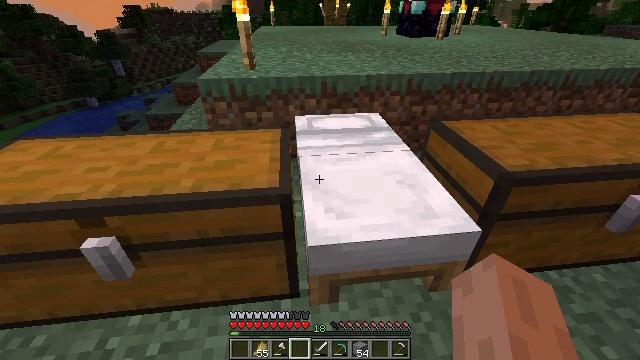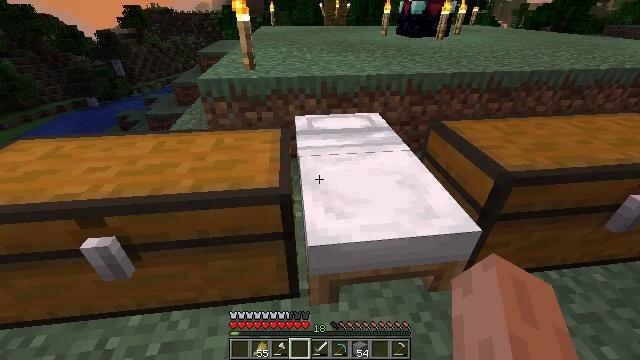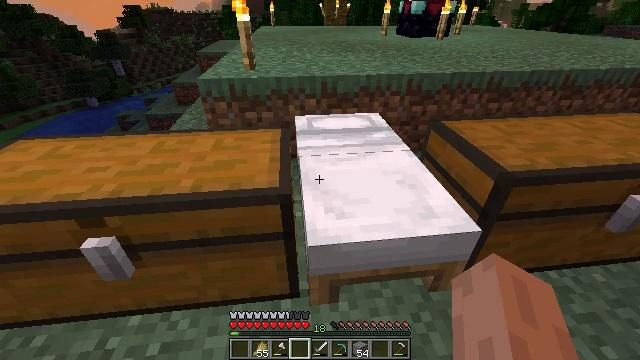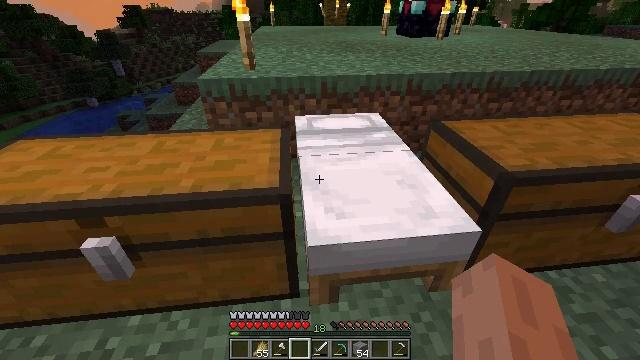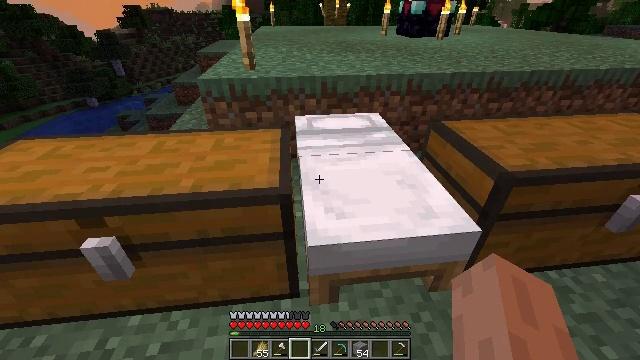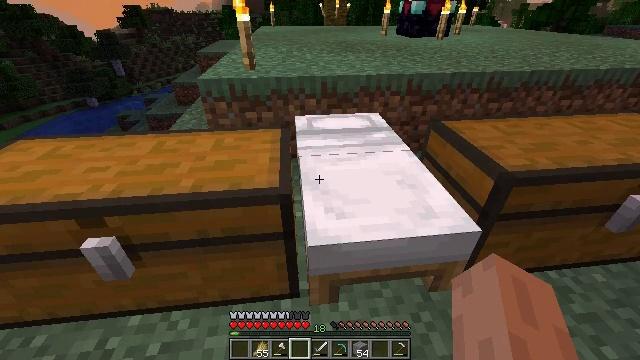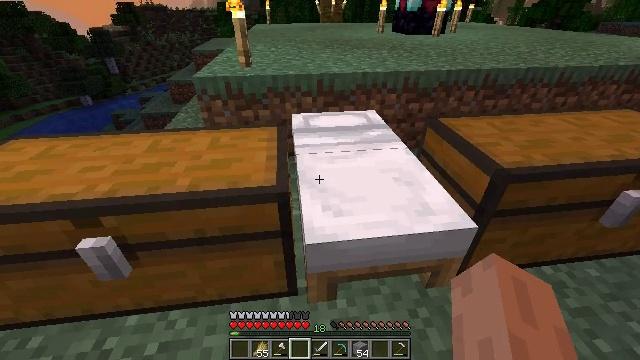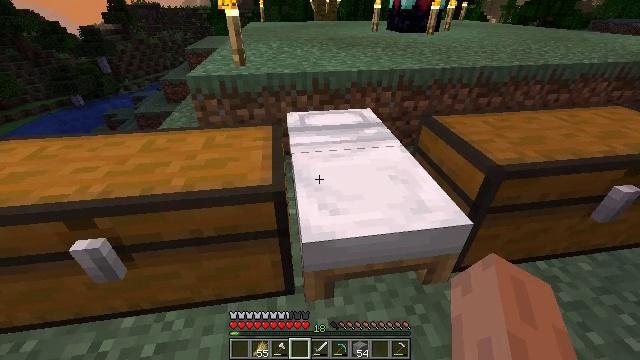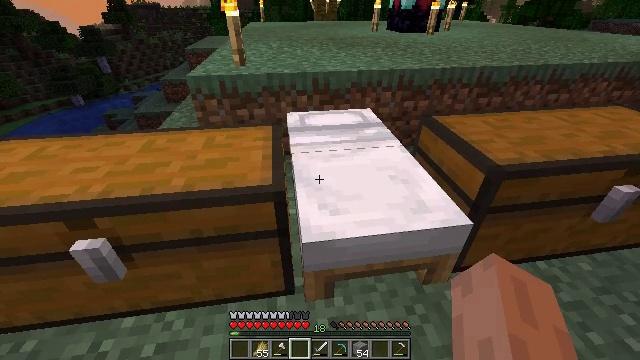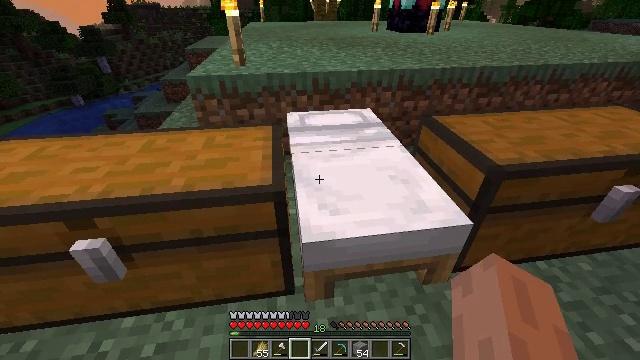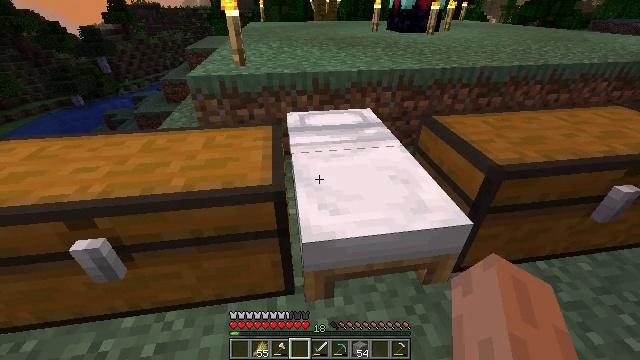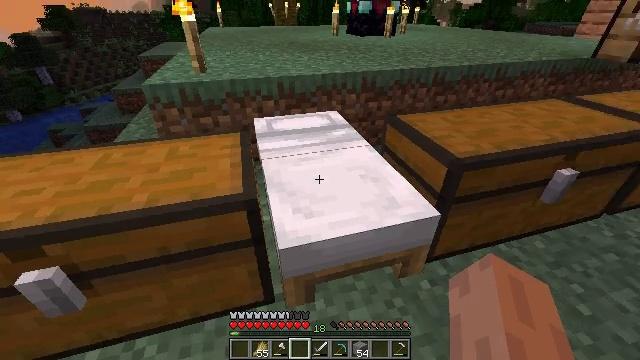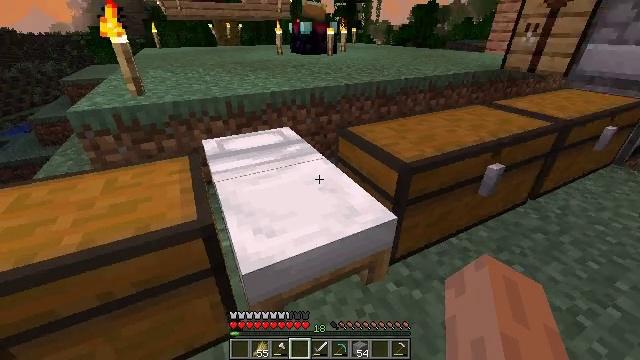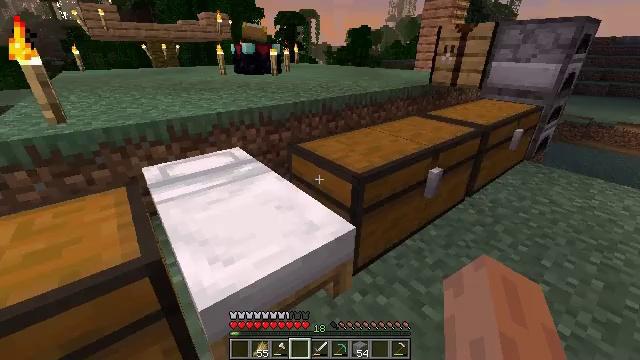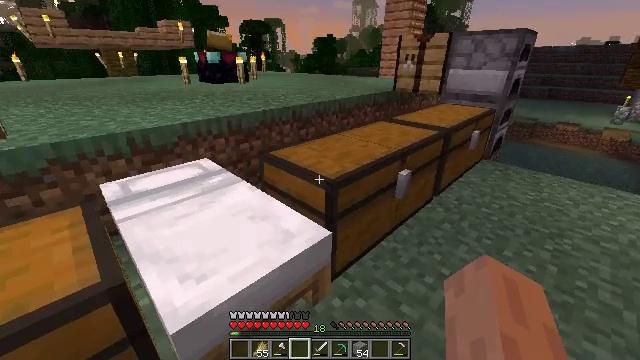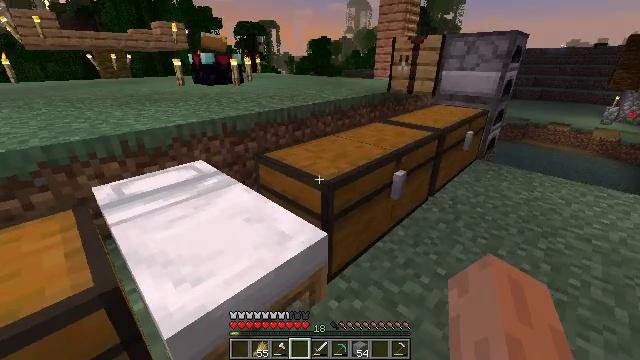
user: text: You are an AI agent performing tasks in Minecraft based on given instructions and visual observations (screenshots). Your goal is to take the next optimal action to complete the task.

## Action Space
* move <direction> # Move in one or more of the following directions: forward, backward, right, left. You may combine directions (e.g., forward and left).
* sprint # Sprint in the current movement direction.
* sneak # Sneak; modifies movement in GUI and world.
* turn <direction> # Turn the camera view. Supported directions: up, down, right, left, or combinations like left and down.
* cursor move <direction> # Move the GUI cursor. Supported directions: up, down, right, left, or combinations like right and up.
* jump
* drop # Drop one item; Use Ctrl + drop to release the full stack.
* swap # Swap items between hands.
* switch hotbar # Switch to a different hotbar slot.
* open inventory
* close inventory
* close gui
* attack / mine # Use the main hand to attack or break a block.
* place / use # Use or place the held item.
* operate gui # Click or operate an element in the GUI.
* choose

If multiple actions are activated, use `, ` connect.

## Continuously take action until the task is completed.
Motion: motion action
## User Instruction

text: Open the crafting table to craft a jungle fence gate.
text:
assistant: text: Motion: no_op
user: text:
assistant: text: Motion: no_op
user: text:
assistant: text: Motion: no_op
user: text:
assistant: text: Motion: no_op
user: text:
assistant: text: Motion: no_op
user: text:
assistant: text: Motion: no_op
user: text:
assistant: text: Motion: turn right
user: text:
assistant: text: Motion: no_op
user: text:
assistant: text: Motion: no_op
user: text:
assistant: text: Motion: no_op
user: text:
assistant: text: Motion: turn right
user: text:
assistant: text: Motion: turn right and up
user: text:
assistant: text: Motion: turn right and up
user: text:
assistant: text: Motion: turn right and up
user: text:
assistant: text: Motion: turn right
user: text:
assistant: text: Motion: turn right and up
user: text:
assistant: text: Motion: no_op
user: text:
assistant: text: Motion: no_op
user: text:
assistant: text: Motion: use / place
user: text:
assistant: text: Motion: use / place
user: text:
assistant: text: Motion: use / place
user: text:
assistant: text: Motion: use / place
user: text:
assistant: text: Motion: no_op
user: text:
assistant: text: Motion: open gui
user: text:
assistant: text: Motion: no_op
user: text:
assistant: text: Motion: no_op
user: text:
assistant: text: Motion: no_op
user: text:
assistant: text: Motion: no_op
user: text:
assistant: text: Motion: no_op
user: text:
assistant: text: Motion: no_op